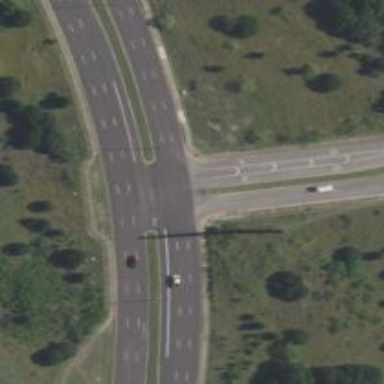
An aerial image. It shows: Tertiary road with asphalt surface.